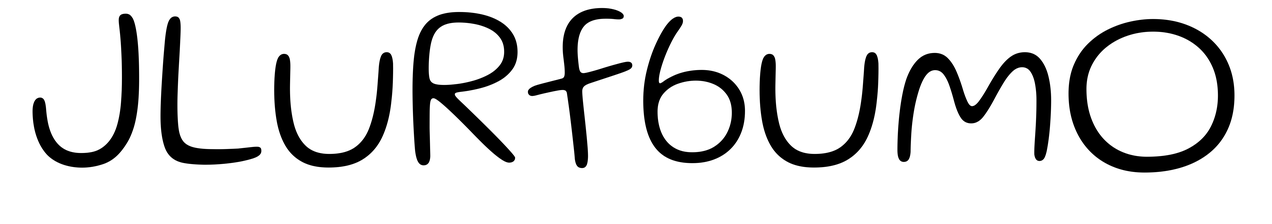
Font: Gluten_ExtraLight